Question: I'm drawing some generative shapes in processing. Just a couple bezier curvers which have points that are controlled by points that exert a gravity on them.
The problem is that my lines are forming artifacts, they aren't crisp and smooth. Is this just a matter of the size of my drawing? Any help would be appreciated, I've uploaded an example image where you can see some weird stuff going on with the lines.

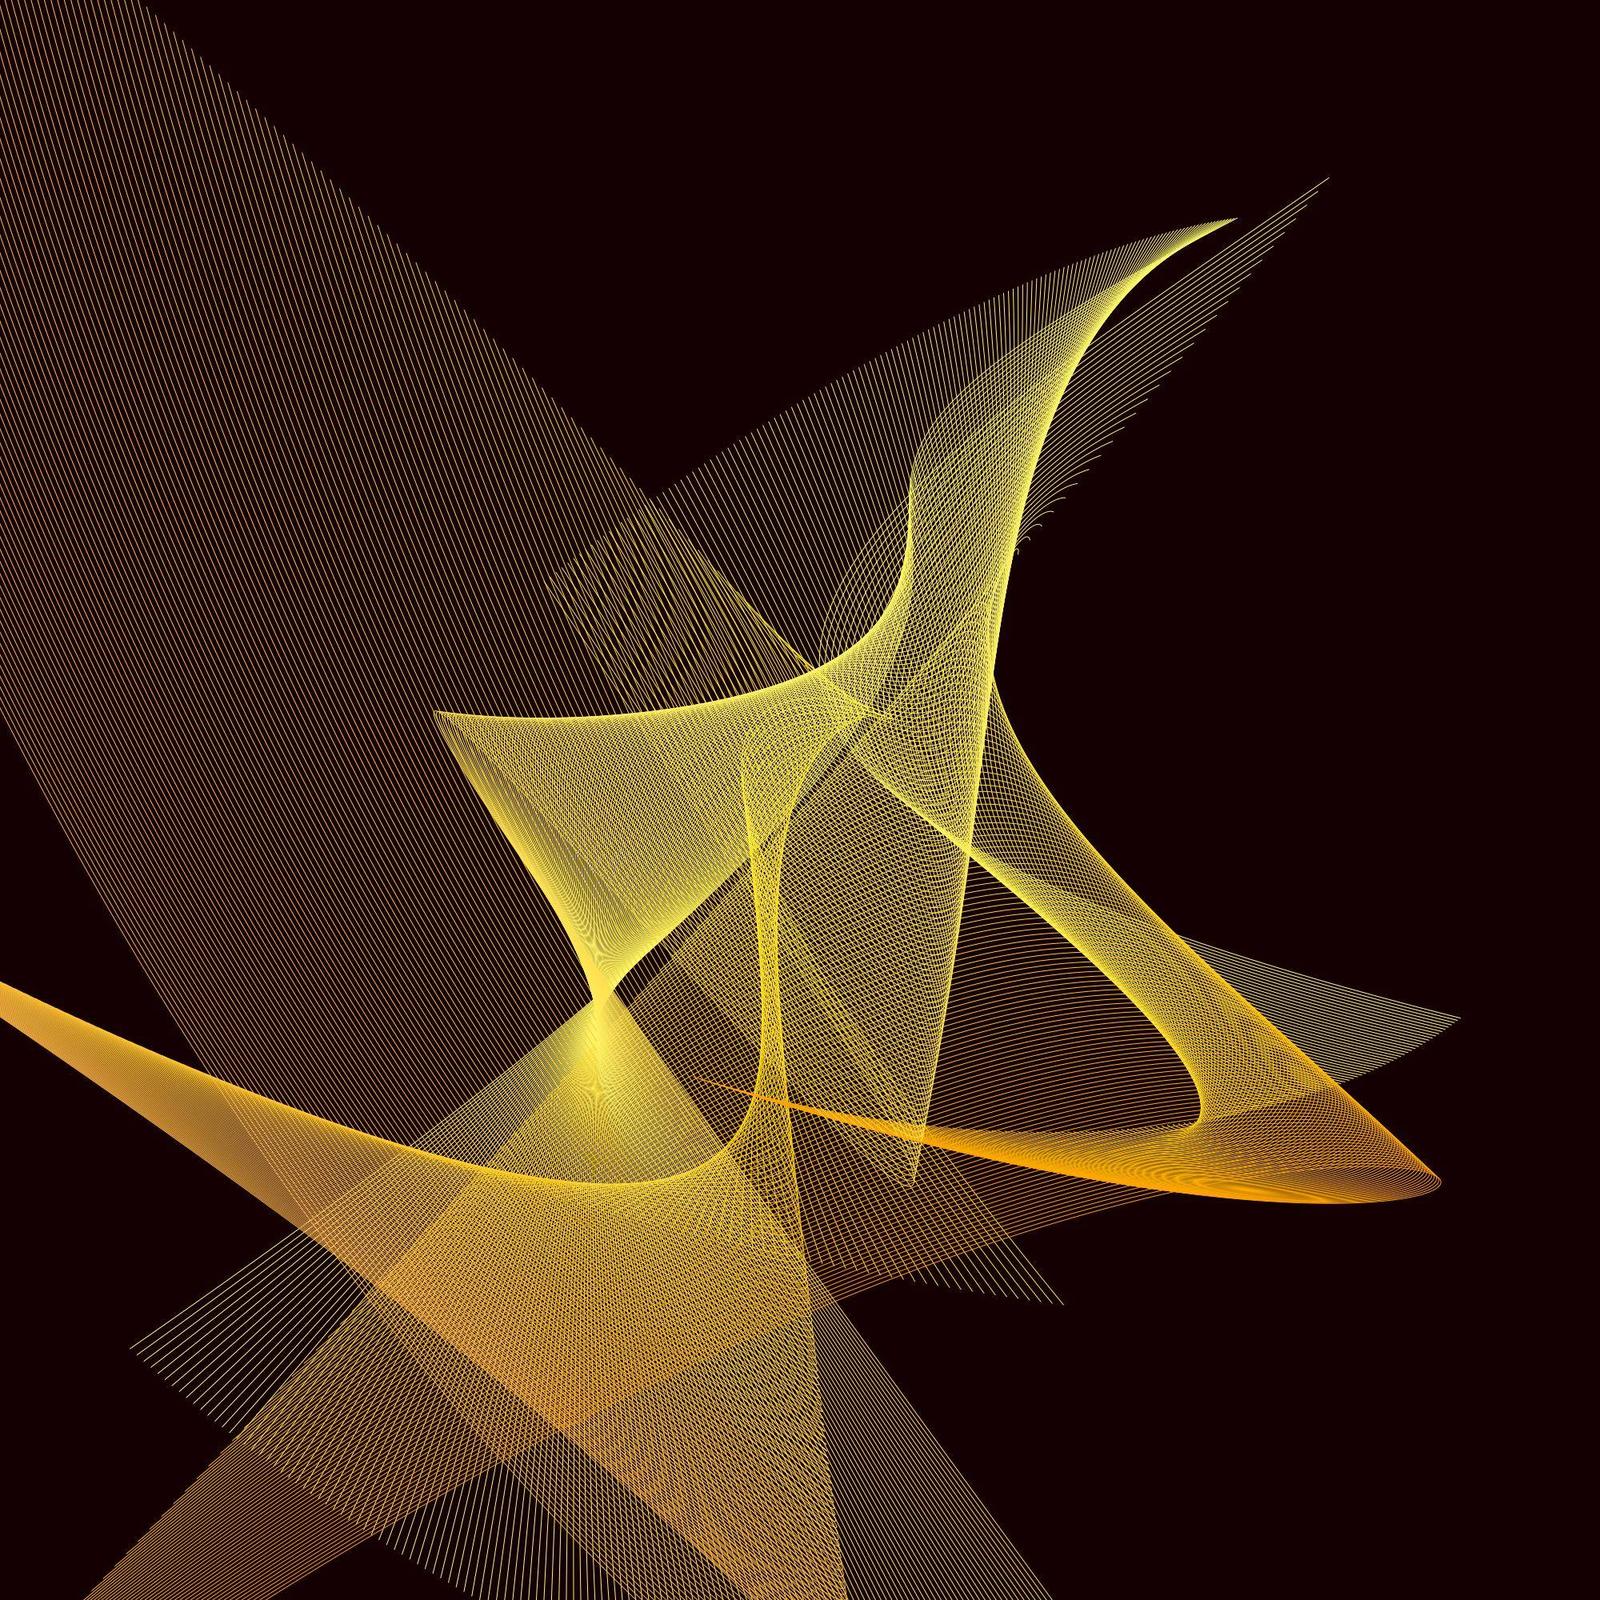
Answer: That looks pretty cool.
If you want crisper lines you should call the <URL>'. I see in Processing 2.0+ you can also control the amount of smoothness to a certain degree.
I'm not 100% sure what you mean by
> lines are forming artifacts
but unless it's the lines' antialiasing which smooth() would fix,
then that would be the <URL>.